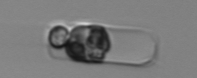
Label: Guinardia_delicatula_TAG_internal_parasite